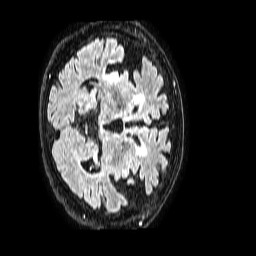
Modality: FLAIR
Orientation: axial
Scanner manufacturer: philips
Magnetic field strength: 1.5 T
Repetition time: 4.8 s
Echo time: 0.3 s